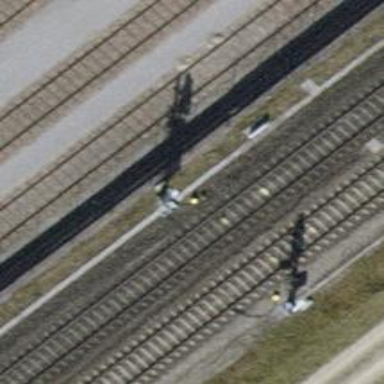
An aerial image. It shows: Railway signal.